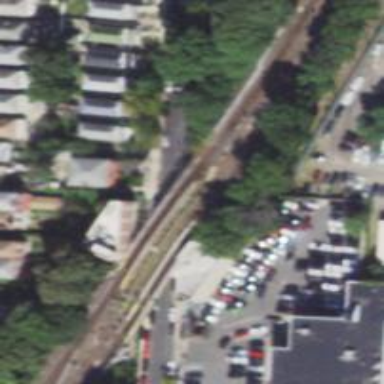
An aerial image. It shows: Railway bridge with electrified lines.